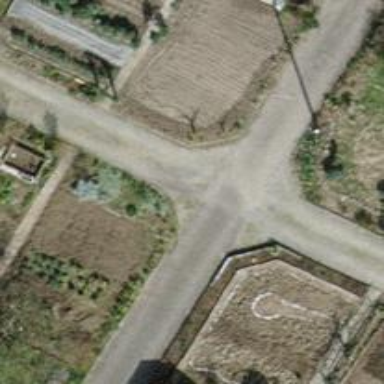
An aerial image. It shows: Well-maintained track road of grade 1.